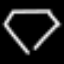
Label: diamond